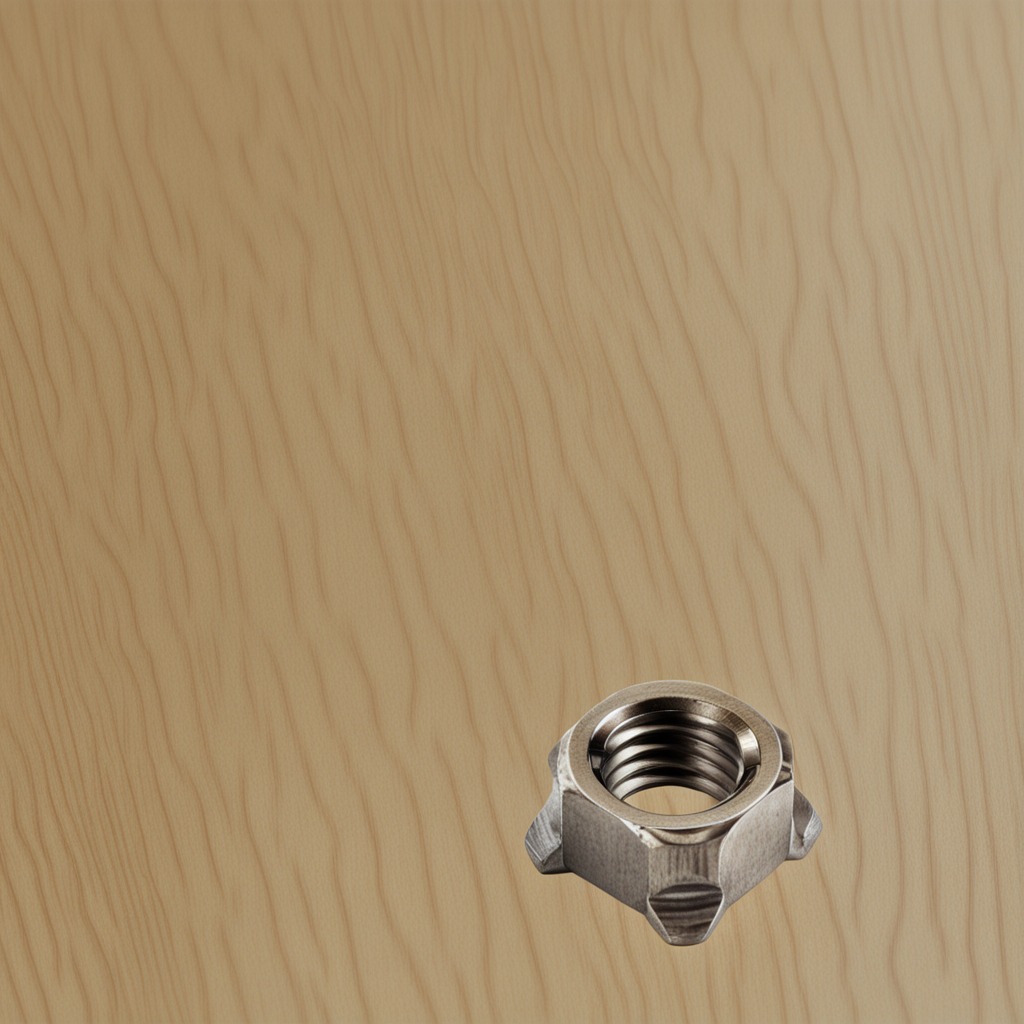
A metal nut is lying on the plywood surface in the workshop.